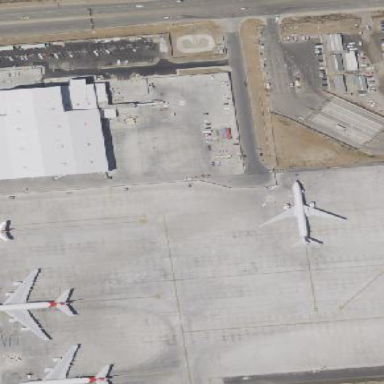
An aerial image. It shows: Apron at the airport.